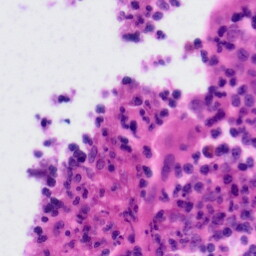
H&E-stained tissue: Tonsil